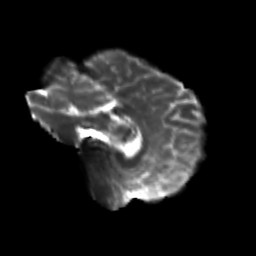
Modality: T2w
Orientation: sagittal
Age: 24
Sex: male
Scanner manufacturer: siemens
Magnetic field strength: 3 T
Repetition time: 3.5 s
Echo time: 0.104 s